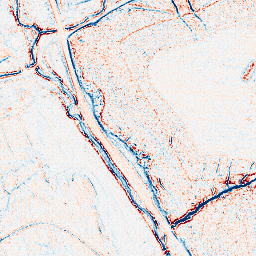
Category: edge_preserving
Decomposition family: anisotropic_diffusion
Decomposition parameters: iterations: 10
kappa: 100
gamma: 0.05
Upsampling method: bilinear
Upsampling parameters: scale: 8
Upsampling scale: 8